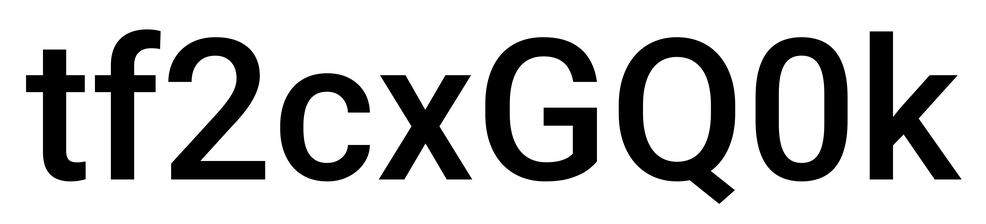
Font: Roboto_Medium